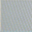
Piece: xx